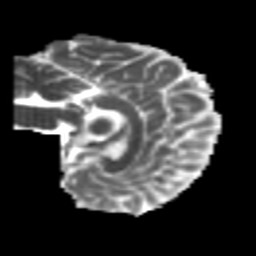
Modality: MD
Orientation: sagittal
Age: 22
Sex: female
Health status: healthy
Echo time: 0.074 s